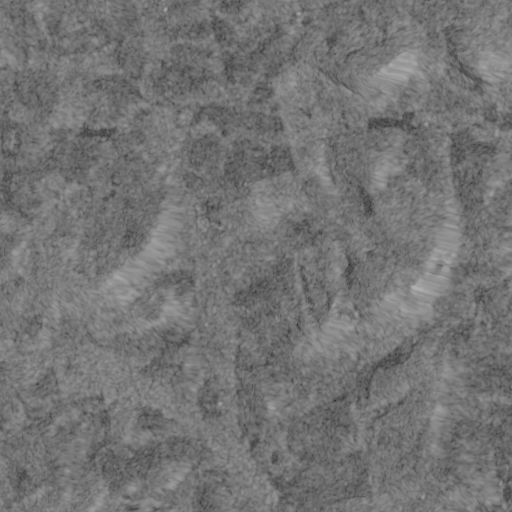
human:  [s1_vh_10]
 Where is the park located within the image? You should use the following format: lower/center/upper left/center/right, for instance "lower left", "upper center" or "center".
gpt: The park is located in the upper left of the image.
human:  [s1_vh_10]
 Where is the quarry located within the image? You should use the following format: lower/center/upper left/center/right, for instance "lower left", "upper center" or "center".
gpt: The quarry is located in the lower right of the image.
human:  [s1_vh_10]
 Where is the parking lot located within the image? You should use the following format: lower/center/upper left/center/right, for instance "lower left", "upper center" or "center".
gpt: There is no parking lot in the image.

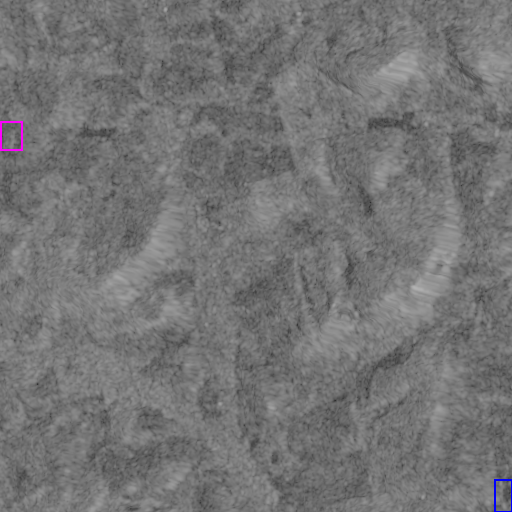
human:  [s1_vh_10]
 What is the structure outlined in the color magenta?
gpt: The structure outlined in magenta is a crop field.
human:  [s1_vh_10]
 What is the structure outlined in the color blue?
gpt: The structure outlined in blue is a quarry.
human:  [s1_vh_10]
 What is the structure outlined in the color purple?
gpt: There is no purple outline.